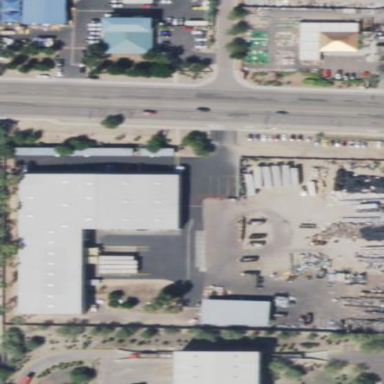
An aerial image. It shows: Industrial building.